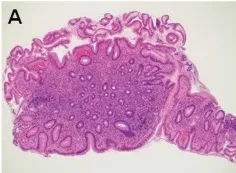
Pathological images of Case 2. (a) Haematoxylin and eosin staining of a biopsy specimen.
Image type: pathology (h&e)